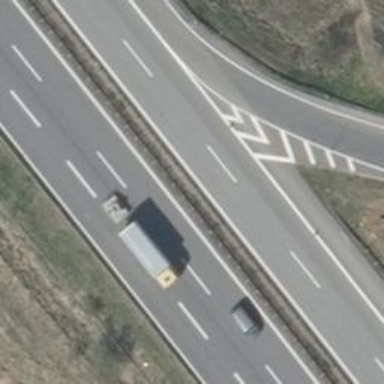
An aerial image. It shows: Asphalt motorway.